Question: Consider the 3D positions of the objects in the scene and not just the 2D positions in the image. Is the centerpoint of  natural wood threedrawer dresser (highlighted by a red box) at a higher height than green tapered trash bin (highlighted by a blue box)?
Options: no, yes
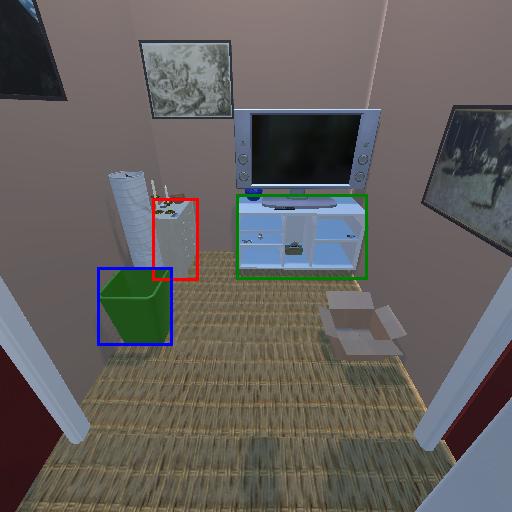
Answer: no